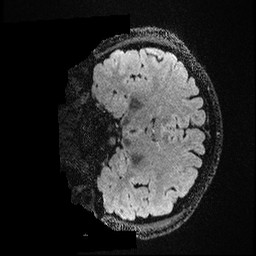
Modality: FLAIR
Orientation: coronal
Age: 23
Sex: male
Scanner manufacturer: ge
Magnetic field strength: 3 T
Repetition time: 4.802 s
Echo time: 0.1167 s